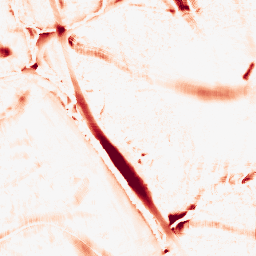
Category: morphological
Decomposition family: morphological_ellipse
Decomposition parameters: operation: opening
width: 30
height: 30
Upsampling method: sinc_hamming
Upsampling parameters: scale: 4
kernel_size: 16
Upsampling scale: 4